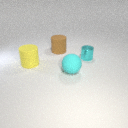
large brown rubber cylinder behind small cyan metal cylinder